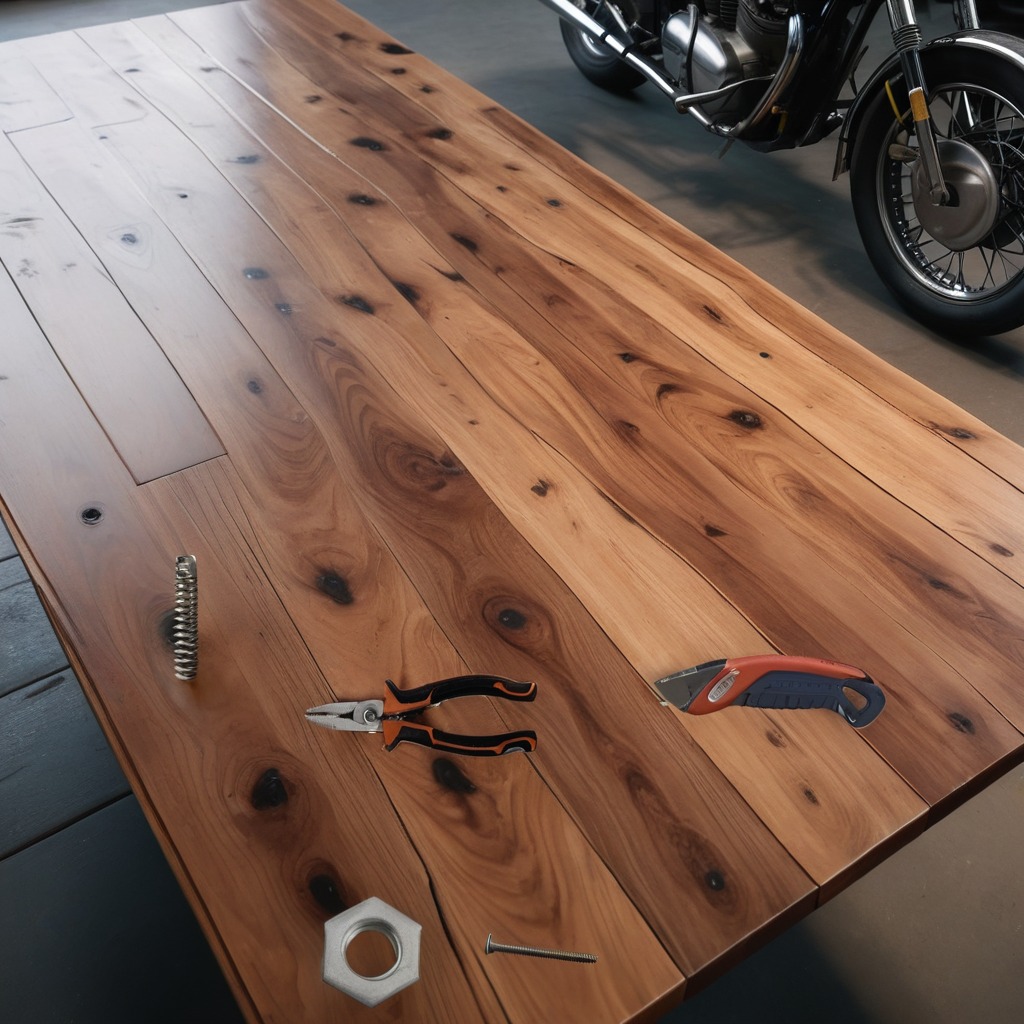
A utility knife, a metal machine screw, pliers, a coiled metal spring, and a metal nut are lying on the oil-spilled wooden table in a vintage motorcycle garage.